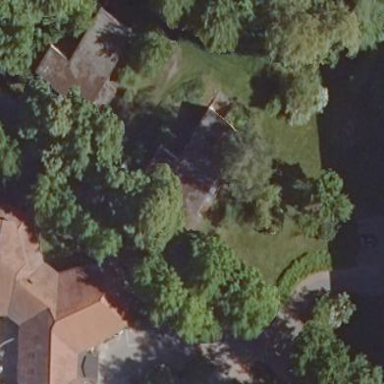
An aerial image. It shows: Detached building.